Field crop: tomato
Growth stage: 2
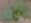
Species: solanum